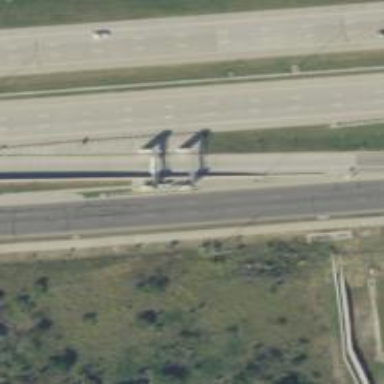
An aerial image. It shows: Toll gantry on the road.